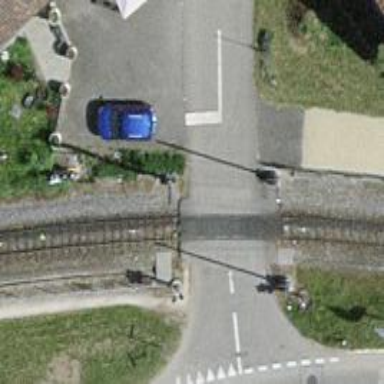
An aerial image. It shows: Railway level crossing.